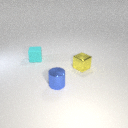
small blue metal cylinder in front of small yellow metal cube